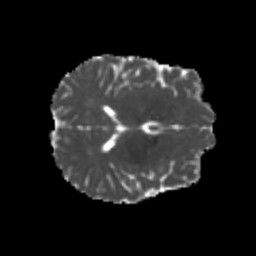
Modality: MD
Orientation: axial
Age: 22
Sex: female
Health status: healthy
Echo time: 0.074 s